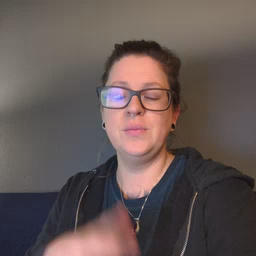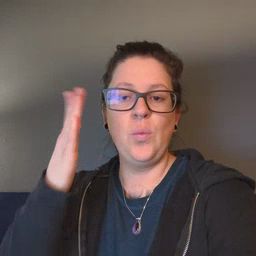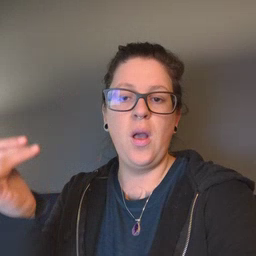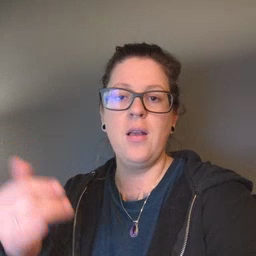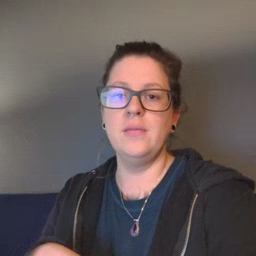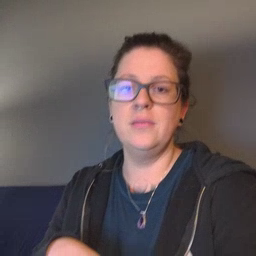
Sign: why